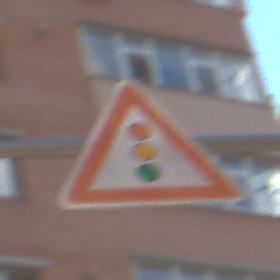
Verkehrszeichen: Lichtzeichenanlage
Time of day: MorningAfternoon
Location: Outdoor (Suburban)
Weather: PartlyCloudy
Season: NotSpecified
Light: Natural